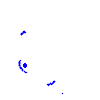
Particle: kaon